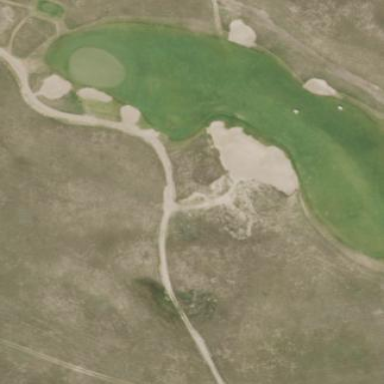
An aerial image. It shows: Bunker on golf course.